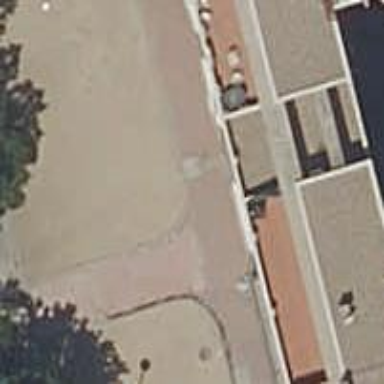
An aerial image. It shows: Sidewalk.